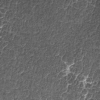
Label: not_dusty